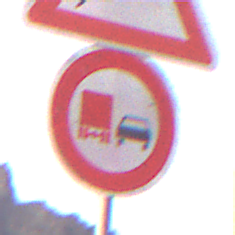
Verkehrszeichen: UeberholverbotKraftfahrzeuge
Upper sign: WildwechselLinks
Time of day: Dawn
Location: Outdoor (RoadRail)
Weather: Clear
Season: NotSpecified
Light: Natural